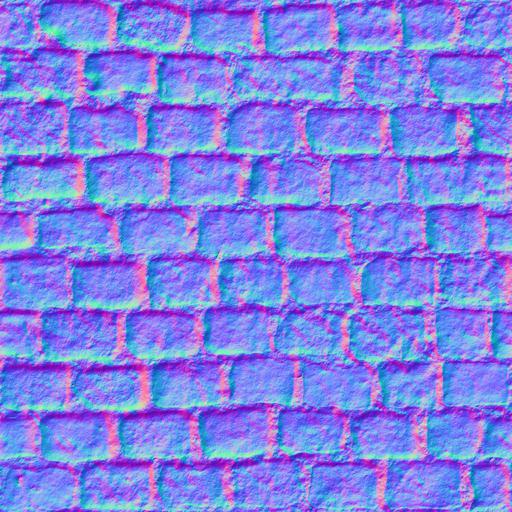
cobblestone pavement paving stones